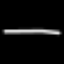
Label: line